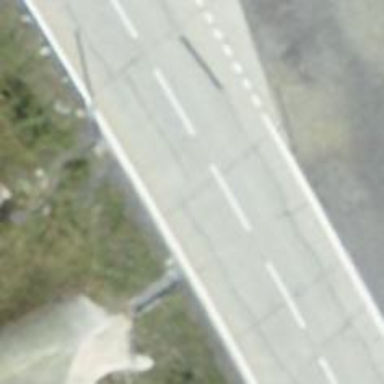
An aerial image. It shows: Primary highway with concrete surface and embankment.